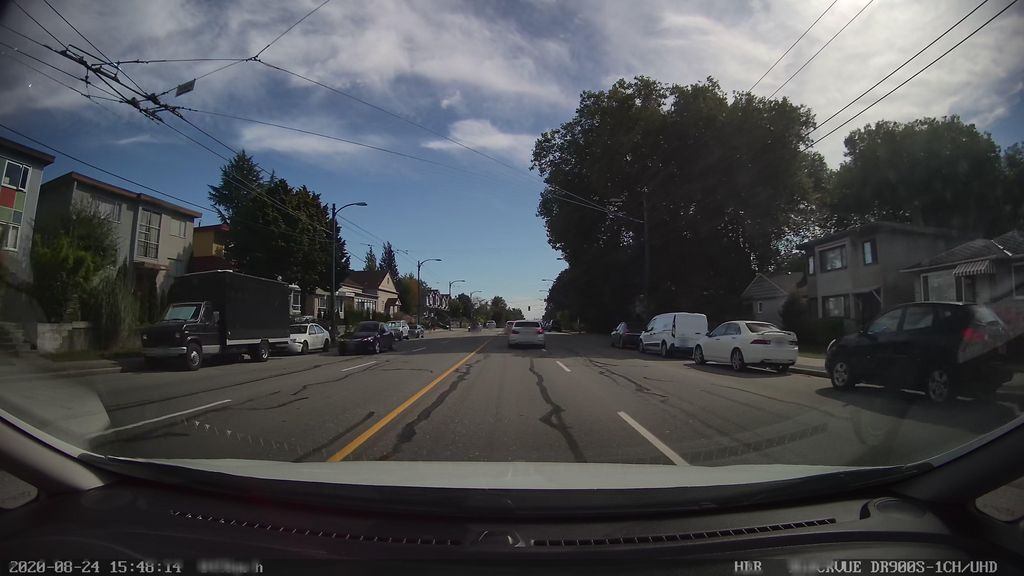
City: vancouver